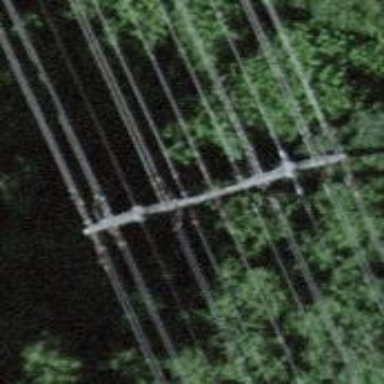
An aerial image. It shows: Power line is depicted.